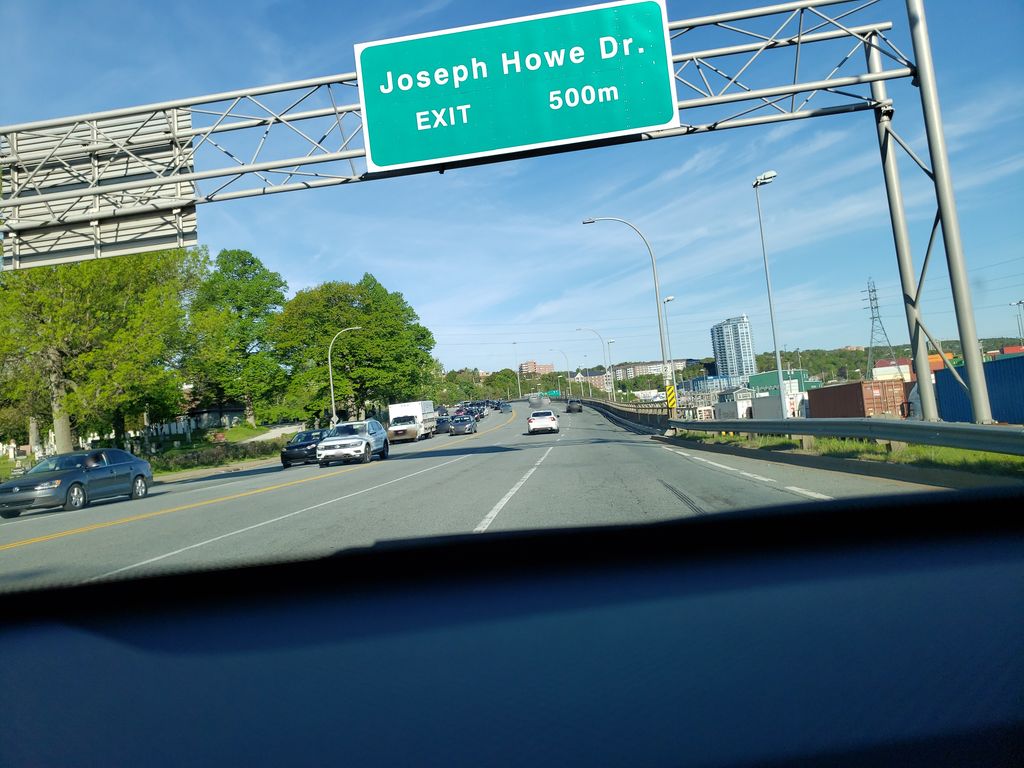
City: halifax